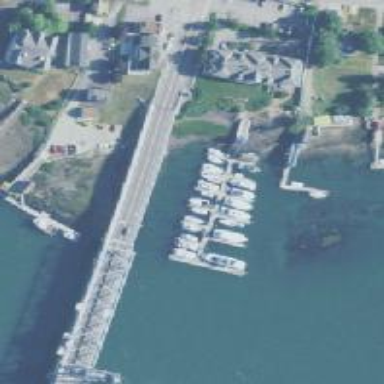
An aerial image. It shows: Man-made pier.